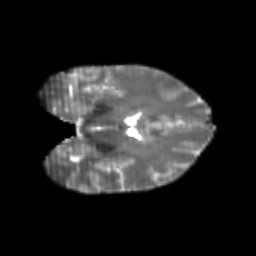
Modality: T2w
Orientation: coronal
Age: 23
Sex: female
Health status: healthy
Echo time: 0.074 s